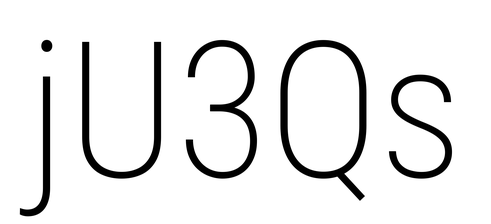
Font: Roboto_Condensed_ExtraLight